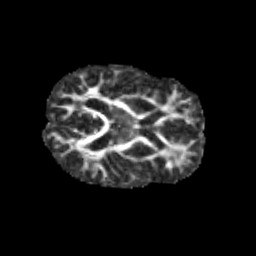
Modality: FA
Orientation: axial
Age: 10
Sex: male
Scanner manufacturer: siemens
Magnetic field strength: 3 T
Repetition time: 3.8 s
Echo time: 0.07 s